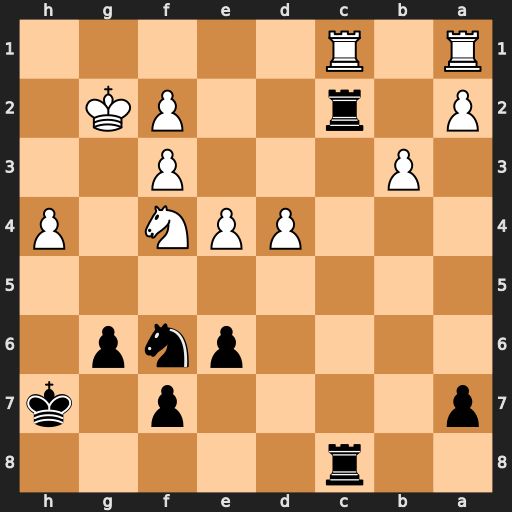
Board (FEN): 2r5/p4p1k/4pnp1/8/3PPN1P/1P3P2/P1r2PK1/R1R5
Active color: b
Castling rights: -
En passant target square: -
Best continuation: Rxc1 Rxc1 Rxc1